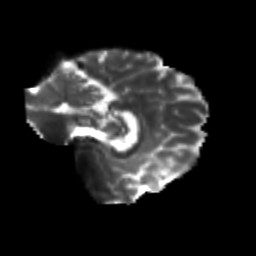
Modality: T2w
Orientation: sagittal
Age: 23
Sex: female
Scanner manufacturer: siemens
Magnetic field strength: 3 T
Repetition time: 3.5 s
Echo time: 0.104 s